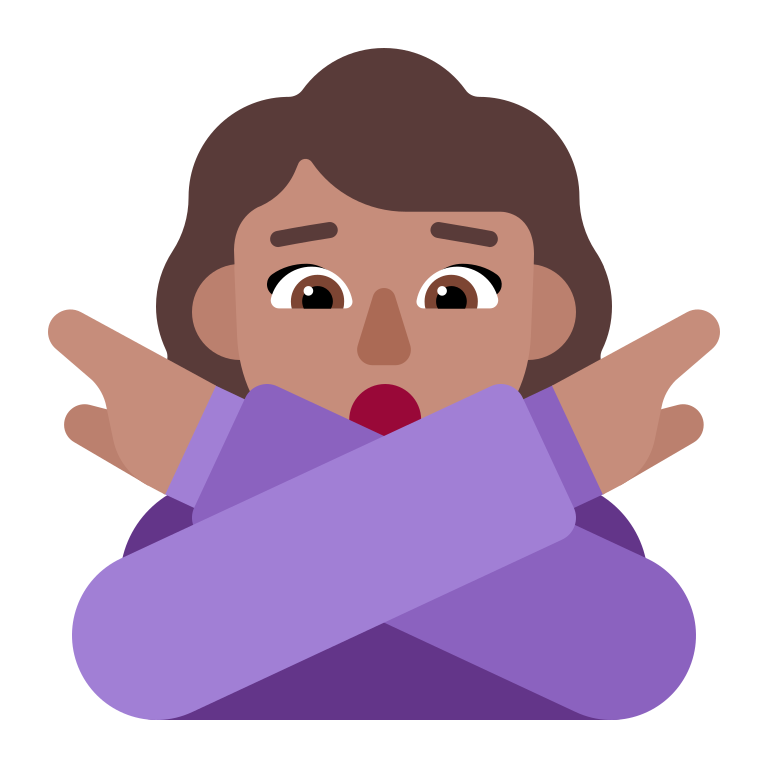
woman gesturing no flat